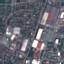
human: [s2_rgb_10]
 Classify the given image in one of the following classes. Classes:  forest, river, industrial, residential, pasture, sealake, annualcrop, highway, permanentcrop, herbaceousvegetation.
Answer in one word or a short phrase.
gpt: Industrial